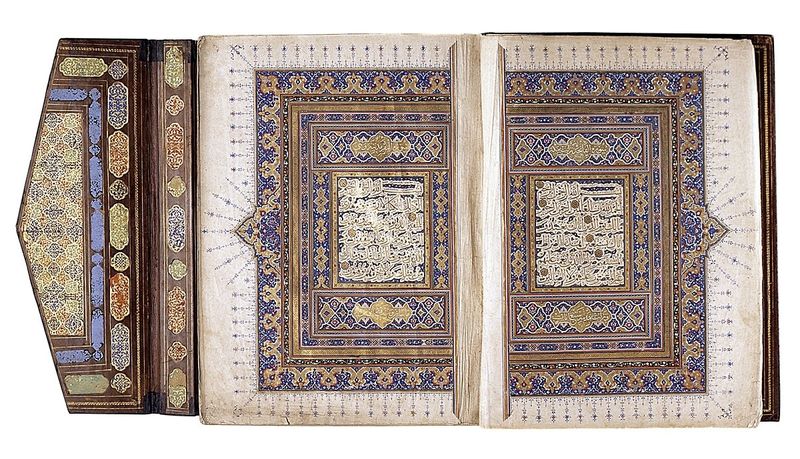
Titel: Moscheekoran
Künstler: Muhammad ibn Ahmad at-Tabrizi al-Khalil
Standort: Hamburg
Institution: Museum für Kunst und Gewerbe Hamburg
Schlagwörter: zeichnung, gold, schrift, papier, grafik, graphik, tinte, leder, islam, typografie, handschrift, gestaltung, kalligraphie, blattgold, buchschmuck, kalligrafie, layout, manuskript, gewerbe, handschriften, bildwerke, pflanzenornamente, angewandte und bildende kunst, hessische systematik, druckwesen, schriftwesen, prägedruck, reliefdruck, schriftstück, grafisches, graphisches, goldprägung, schriftstil, mahuqqaq